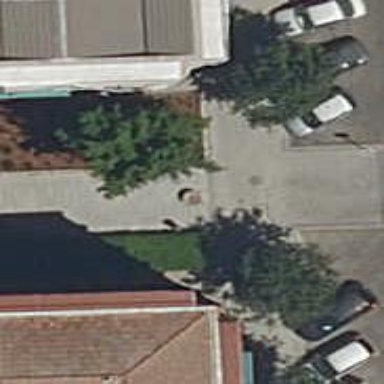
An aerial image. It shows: Concrete bollard.